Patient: sex F, age 59
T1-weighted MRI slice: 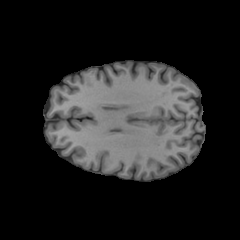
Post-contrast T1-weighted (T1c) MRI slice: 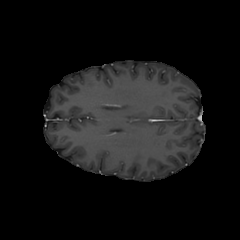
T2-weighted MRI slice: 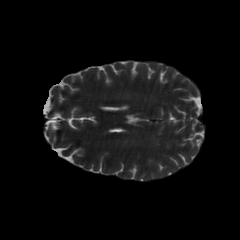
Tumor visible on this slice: no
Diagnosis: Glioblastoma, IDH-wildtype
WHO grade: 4